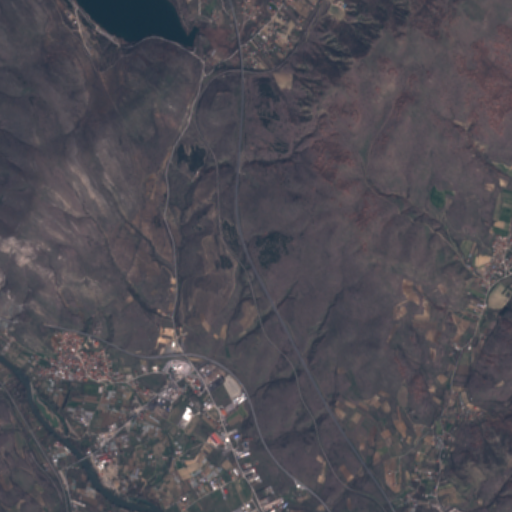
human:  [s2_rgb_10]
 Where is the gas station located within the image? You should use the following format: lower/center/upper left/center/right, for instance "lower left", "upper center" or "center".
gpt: The gas station is located in the lower center of the image.
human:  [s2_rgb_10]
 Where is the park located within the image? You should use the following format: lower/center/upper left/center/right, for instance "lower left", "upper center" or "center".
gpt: The park is located in the lower left of the image.
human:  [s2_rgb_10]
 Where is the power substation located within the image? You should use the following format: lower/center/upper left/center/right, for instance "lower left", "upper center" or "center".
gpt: The power substation is located in the lower center of the image.
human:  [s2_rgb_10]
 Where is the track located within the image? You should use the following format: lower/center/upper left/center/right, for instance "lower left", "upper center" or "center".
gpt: There is no track in the image.